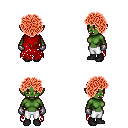
a pixel art fantasy rpg character, female body template, orc, green skin, red tattered cape, white pants, red curly afro hairstyle, metal gloves, black shoes, four views (front, back, left, right), 2x2 character sprite sheet, small pixel art, hard edges, no anti-aliasing